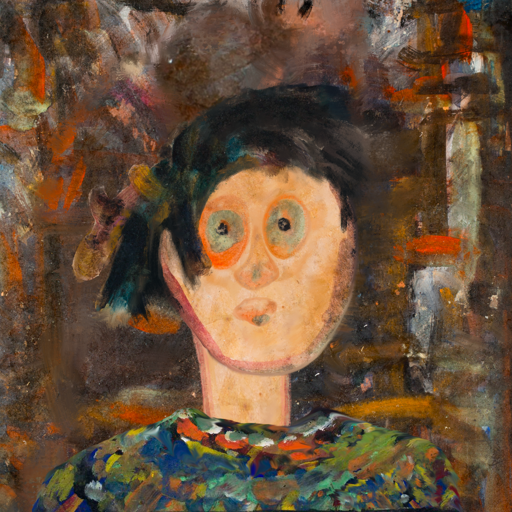
Background: GypsyQueen, Head And Neck Front: Childish, Face Front: Childish, Bust: An_Impression, Hair Front: Pipe, Head Accessory: Blank, Second Necklace: Blank, Necklace: Blank, Baby: Blank